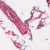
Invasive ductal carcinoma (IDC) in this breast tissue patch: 0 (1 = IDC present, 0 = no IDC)